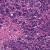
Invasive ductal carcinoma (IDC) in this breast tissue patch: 1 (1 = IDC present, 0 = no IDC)